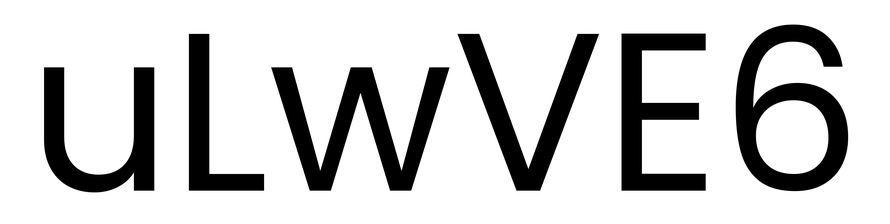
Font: Poppins-Regular